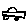
Label: car